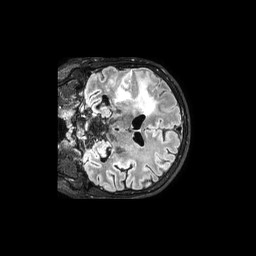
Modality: FLAIR
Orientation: coronal
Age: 35
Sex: male
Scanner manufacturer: philips
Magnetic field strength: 3 T
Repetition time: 4.8 s
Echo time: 0.34 s